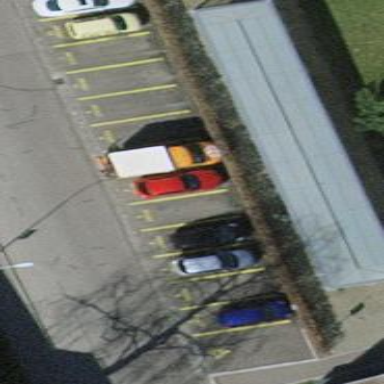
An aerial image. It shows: Street-side parking area.